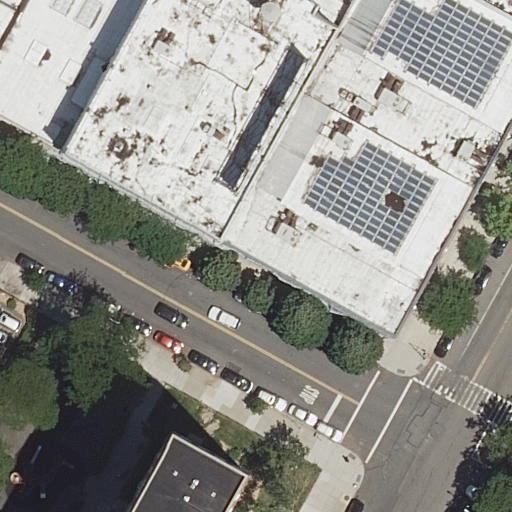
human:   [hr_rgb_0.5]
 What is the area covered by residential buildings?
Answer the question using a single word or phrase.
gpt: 3625m2

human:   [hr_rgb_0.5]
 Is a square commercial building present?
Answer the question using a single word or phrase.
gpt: no

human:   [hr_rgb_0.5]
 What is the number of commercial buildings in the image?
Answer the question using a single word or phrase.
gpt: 0

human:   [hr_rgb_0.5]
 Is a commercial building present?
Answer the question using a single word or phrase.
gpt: no

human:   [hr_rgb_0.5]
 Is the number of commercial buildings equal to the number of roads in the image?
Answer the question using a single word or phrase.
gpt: no

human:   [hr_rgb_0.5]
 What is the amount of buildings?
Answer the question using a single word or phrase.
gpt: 2

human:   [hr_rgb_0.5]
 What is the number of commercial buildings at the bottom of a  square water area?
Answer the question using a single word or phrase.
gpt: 0

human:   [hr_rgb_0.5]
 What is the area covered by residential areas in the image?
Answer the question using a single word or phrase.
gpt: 10714m2

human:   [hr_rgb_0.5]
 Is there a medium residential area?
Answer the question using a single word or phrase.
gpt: no

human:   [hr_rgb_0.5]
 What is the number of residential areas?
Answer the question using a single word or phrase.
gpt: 2

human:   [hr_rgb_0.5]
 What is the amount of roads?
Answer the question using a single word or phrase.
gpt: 4

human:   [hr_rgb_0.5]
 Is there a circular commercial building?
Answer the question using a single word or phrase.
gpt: no

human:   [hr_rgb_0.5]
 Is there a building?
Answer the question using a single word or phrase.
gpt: yes

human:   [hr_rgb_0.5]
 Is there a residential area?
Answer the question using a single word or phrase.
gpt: yes

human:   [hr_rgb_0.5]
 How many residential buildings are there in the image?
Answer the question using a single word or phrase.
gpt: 2

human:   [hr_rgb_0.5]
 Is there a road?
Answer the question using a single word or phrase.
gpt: yes

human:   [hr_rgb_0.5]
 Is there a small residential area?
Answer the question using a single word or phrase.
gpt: no

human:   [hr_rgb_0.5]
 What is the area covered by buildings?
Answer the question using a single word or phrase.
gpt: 3625m2

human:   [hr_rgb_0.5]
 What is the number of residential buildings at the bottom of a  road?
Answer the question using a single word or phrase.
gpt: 1

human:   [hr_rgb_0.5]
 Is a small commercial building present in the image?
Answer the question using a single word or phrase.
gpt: no

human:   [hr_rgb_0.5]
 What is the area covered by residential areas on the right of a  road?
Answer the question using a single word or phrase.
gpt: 0m2

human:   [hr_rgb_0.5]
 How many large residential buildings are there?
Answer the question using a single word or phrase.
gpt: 2

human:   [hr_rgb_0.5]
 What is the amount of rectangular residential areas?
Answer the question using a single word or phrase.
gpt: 2

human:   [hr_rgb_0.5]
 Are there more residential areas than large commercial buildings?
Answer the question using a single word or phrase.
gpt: yes

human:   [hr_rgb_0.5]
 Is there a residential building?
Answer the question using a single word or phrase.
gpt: yes

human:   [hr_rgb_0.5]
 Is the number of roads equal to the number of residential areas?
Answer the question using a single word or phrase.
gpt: no

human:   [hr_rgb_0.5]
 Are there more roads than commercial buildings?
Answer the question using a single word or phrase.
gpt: yes

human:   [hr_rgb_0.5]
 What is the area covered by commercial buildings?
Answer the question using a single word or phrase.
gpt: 0m2

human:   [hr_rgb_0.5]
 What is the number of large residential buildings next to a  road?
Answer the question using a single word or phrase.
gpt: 2

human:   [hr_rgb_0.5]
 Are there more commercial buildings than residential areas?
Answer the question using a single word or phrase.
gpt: no

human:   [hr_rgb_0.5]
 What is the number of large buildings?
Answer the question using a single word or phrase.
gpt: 2

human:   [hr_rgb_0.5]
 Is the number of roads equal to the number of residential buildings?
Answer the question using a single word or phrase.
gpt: no

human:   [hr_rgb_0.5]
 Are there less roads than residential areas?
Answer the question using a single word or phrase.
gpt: no

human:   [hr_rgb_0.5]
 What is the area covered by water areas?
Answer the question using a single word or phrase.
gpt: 0m2

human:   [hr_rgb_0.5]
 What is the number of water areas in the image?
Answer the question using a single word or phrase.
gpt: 0

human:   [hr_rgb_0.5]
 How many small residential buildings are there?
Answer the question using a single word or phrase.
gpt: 0

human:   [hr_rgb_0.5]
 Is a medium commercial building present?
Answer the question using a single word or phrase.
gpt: no

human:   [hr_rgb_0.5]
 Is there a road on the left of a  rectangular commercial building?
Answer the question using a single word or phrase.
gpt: no

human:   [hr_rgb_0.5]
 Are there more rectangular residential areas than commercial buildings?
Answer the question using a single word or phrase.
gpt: yes

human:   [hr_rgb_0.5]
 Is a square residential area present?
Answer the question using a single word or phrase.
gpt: no

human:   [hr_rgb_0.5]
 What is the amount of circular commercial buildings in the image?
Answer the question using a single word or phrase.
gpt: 0

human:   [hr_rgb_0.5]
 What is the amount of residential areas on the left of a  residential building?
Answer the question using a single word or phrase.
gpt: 1

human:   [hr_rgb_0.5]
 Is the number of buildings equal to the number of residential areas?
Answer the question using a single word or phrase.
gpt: yes

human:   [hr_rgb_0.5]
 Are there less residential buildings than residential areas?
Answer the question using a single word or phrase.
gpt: no

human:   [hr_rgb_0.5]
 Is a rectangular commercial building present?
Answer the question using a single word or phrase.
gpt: no

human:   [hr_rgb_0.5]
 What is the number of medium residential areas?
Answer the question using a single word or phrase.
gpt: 0

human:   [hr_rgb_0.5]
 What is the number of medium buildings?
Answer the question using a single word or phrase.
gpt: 0

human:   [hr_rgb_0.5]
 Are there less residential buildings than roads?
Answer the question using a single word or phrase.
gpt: yes

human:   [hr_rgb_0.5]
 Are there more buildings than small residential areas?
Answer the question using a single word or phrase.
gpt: yes

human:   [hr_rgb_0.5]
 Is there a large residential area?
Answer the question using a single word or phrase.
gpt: yes

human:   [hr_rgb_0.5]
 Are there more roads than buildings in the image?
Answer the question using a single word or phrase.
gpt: yes

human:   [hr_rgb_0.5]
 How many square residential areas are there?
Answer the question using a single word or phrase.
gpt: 0

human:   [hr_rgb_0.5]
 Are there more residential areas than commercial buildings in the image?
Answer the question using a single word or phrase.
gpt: yes

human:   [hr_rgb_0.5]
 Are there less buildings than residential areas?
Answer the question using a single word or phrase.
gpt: no

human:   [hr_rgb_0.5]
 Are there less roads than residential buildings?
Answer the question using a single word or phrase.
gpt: no

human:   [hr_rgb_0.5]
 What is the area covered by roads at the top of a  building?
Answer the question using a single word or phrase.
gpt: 0m2

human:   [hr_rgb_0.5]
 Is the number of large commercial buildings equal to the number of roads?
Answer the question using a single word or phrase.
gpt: no

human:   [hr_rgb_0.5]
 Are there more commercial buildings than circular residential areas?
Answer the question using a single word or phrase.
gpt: no

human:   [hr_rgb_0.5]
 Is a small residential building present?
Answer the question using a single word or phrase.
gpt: no

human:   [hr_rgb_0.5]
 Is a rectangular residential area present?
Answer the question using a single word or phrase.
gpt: yes

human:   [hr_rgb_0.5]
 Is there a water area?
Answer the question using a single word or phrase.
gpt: no

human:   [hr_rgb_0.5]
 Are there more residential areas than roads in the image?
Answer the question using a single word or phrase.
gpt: no

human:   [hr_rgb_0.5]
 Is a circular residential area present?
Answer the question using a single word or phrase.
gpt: no

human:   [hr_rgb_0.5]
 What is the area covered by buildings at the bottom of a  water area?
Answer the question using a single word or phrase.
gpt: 0m2